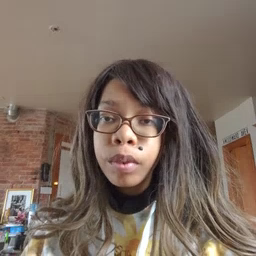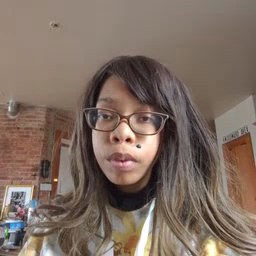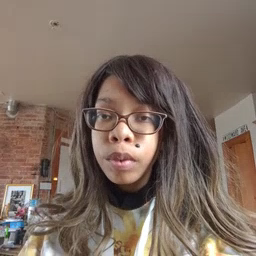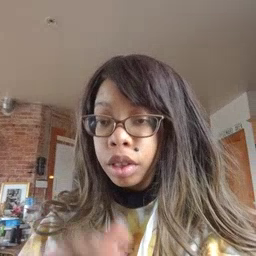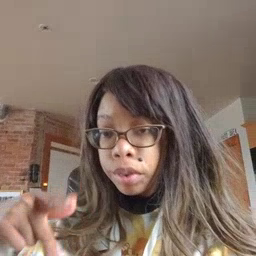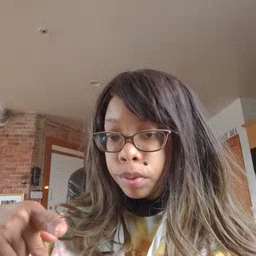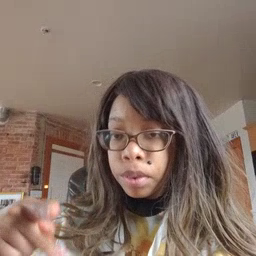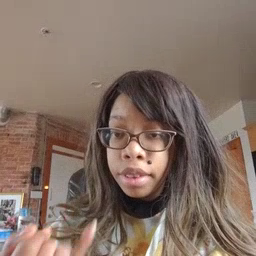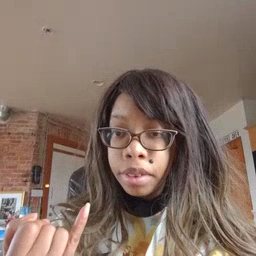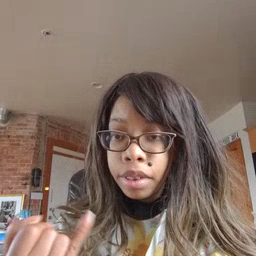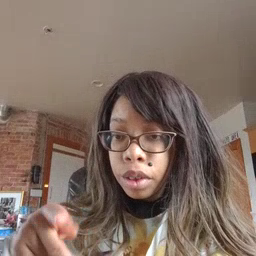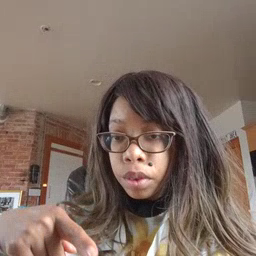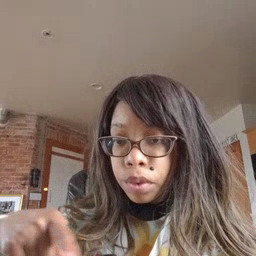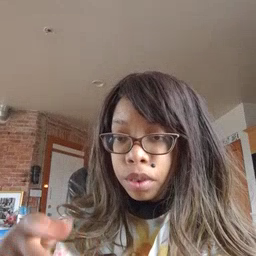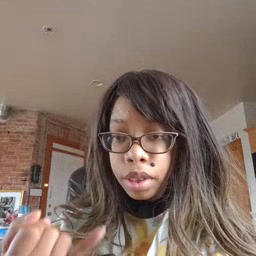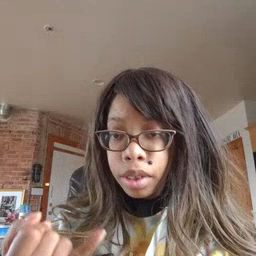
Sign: pajamas